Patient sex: M
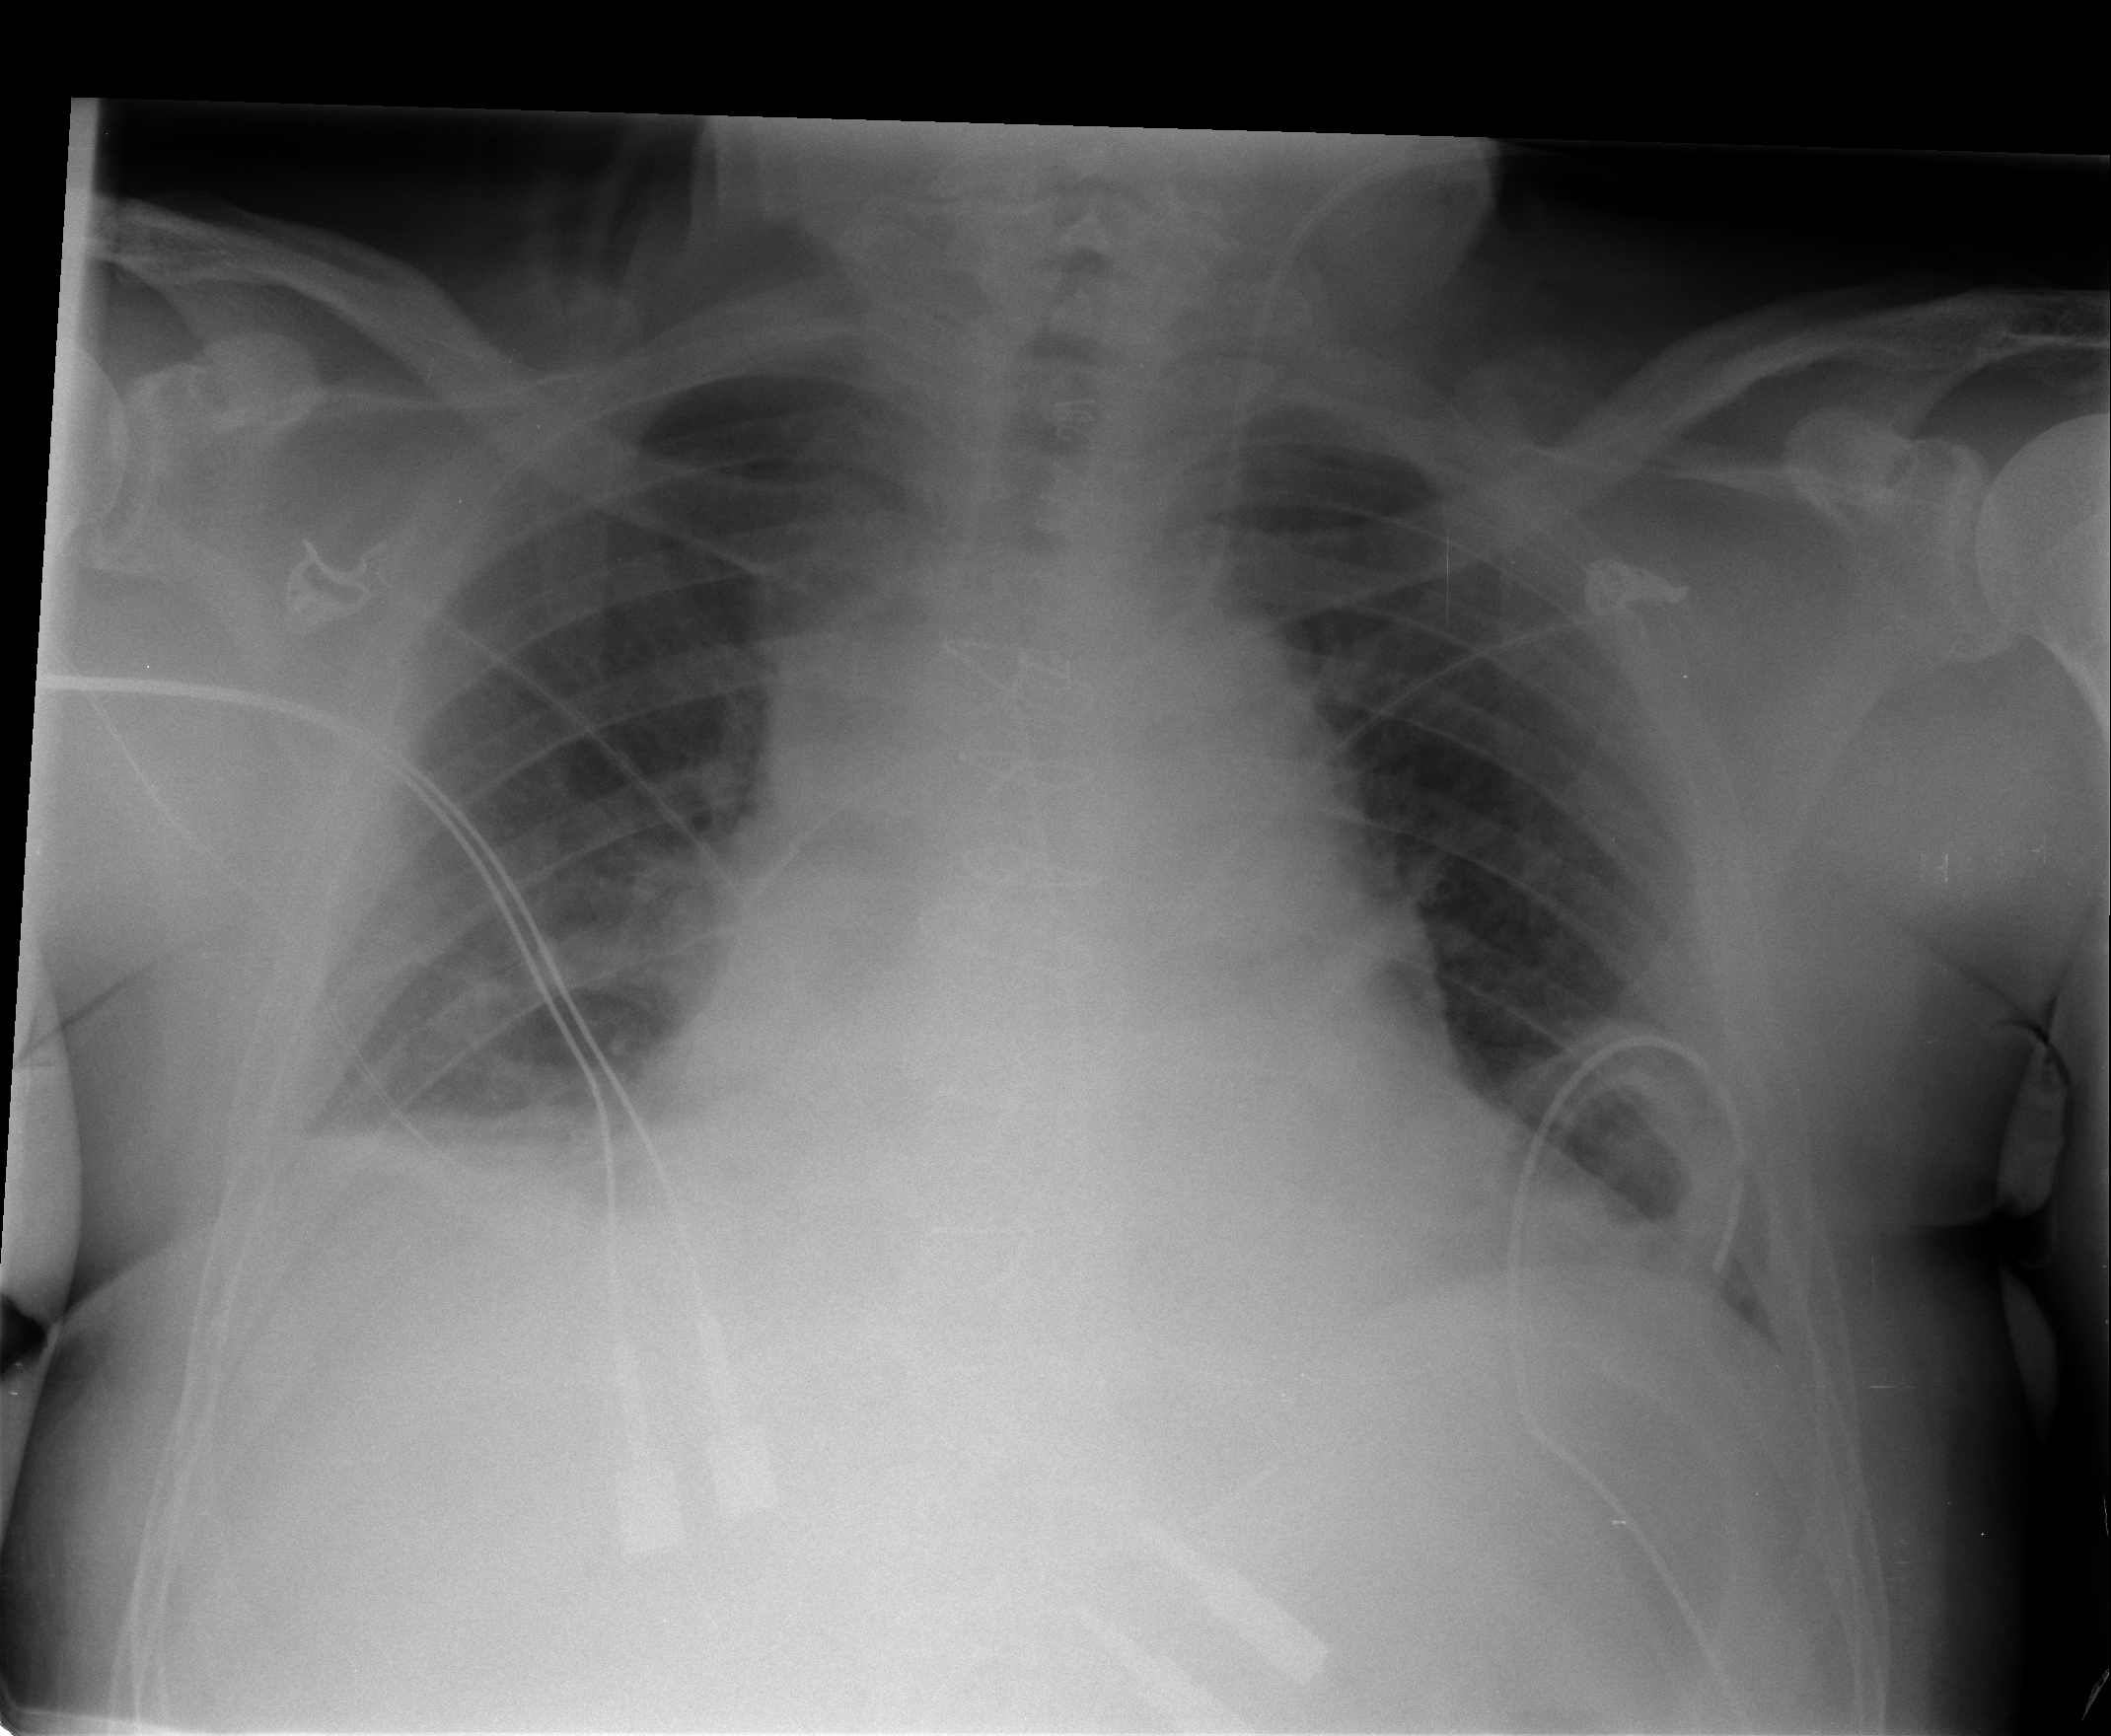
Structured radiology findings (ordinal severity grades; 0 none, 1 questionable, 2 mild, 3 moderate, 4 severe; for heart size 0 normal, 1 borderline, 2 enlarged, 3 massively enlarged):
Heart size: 2
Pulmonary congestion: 2
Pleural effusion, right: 2
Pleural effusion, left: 1
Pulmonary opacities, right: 0
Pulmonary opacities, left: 0
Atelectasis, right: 2
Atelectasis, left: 2